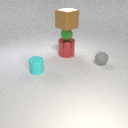
large red metal cylinder to the right of small cyan rubber cylinder